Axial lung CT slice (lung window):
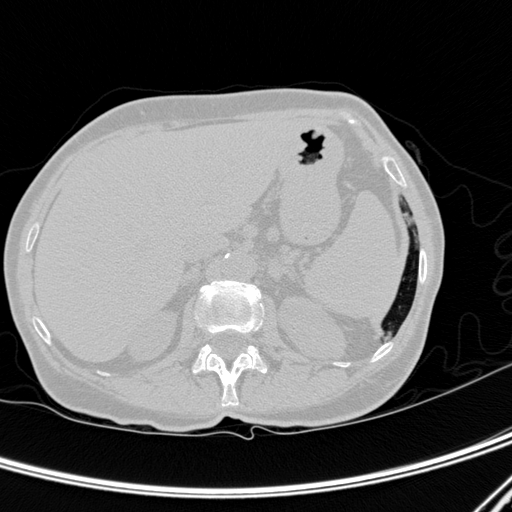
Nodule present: no